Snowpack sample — Buffalo Mountain, Silverthorne, Colorado, USA (1/25/25, 10:11 AM MST)
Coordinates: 39.6222, -106.1139
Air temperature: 22 °F
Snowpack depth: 110 cm
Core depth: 40 cm
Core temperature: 46.4 °F
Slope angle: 12°, slope face: 102°
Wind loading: high
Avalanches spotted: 0
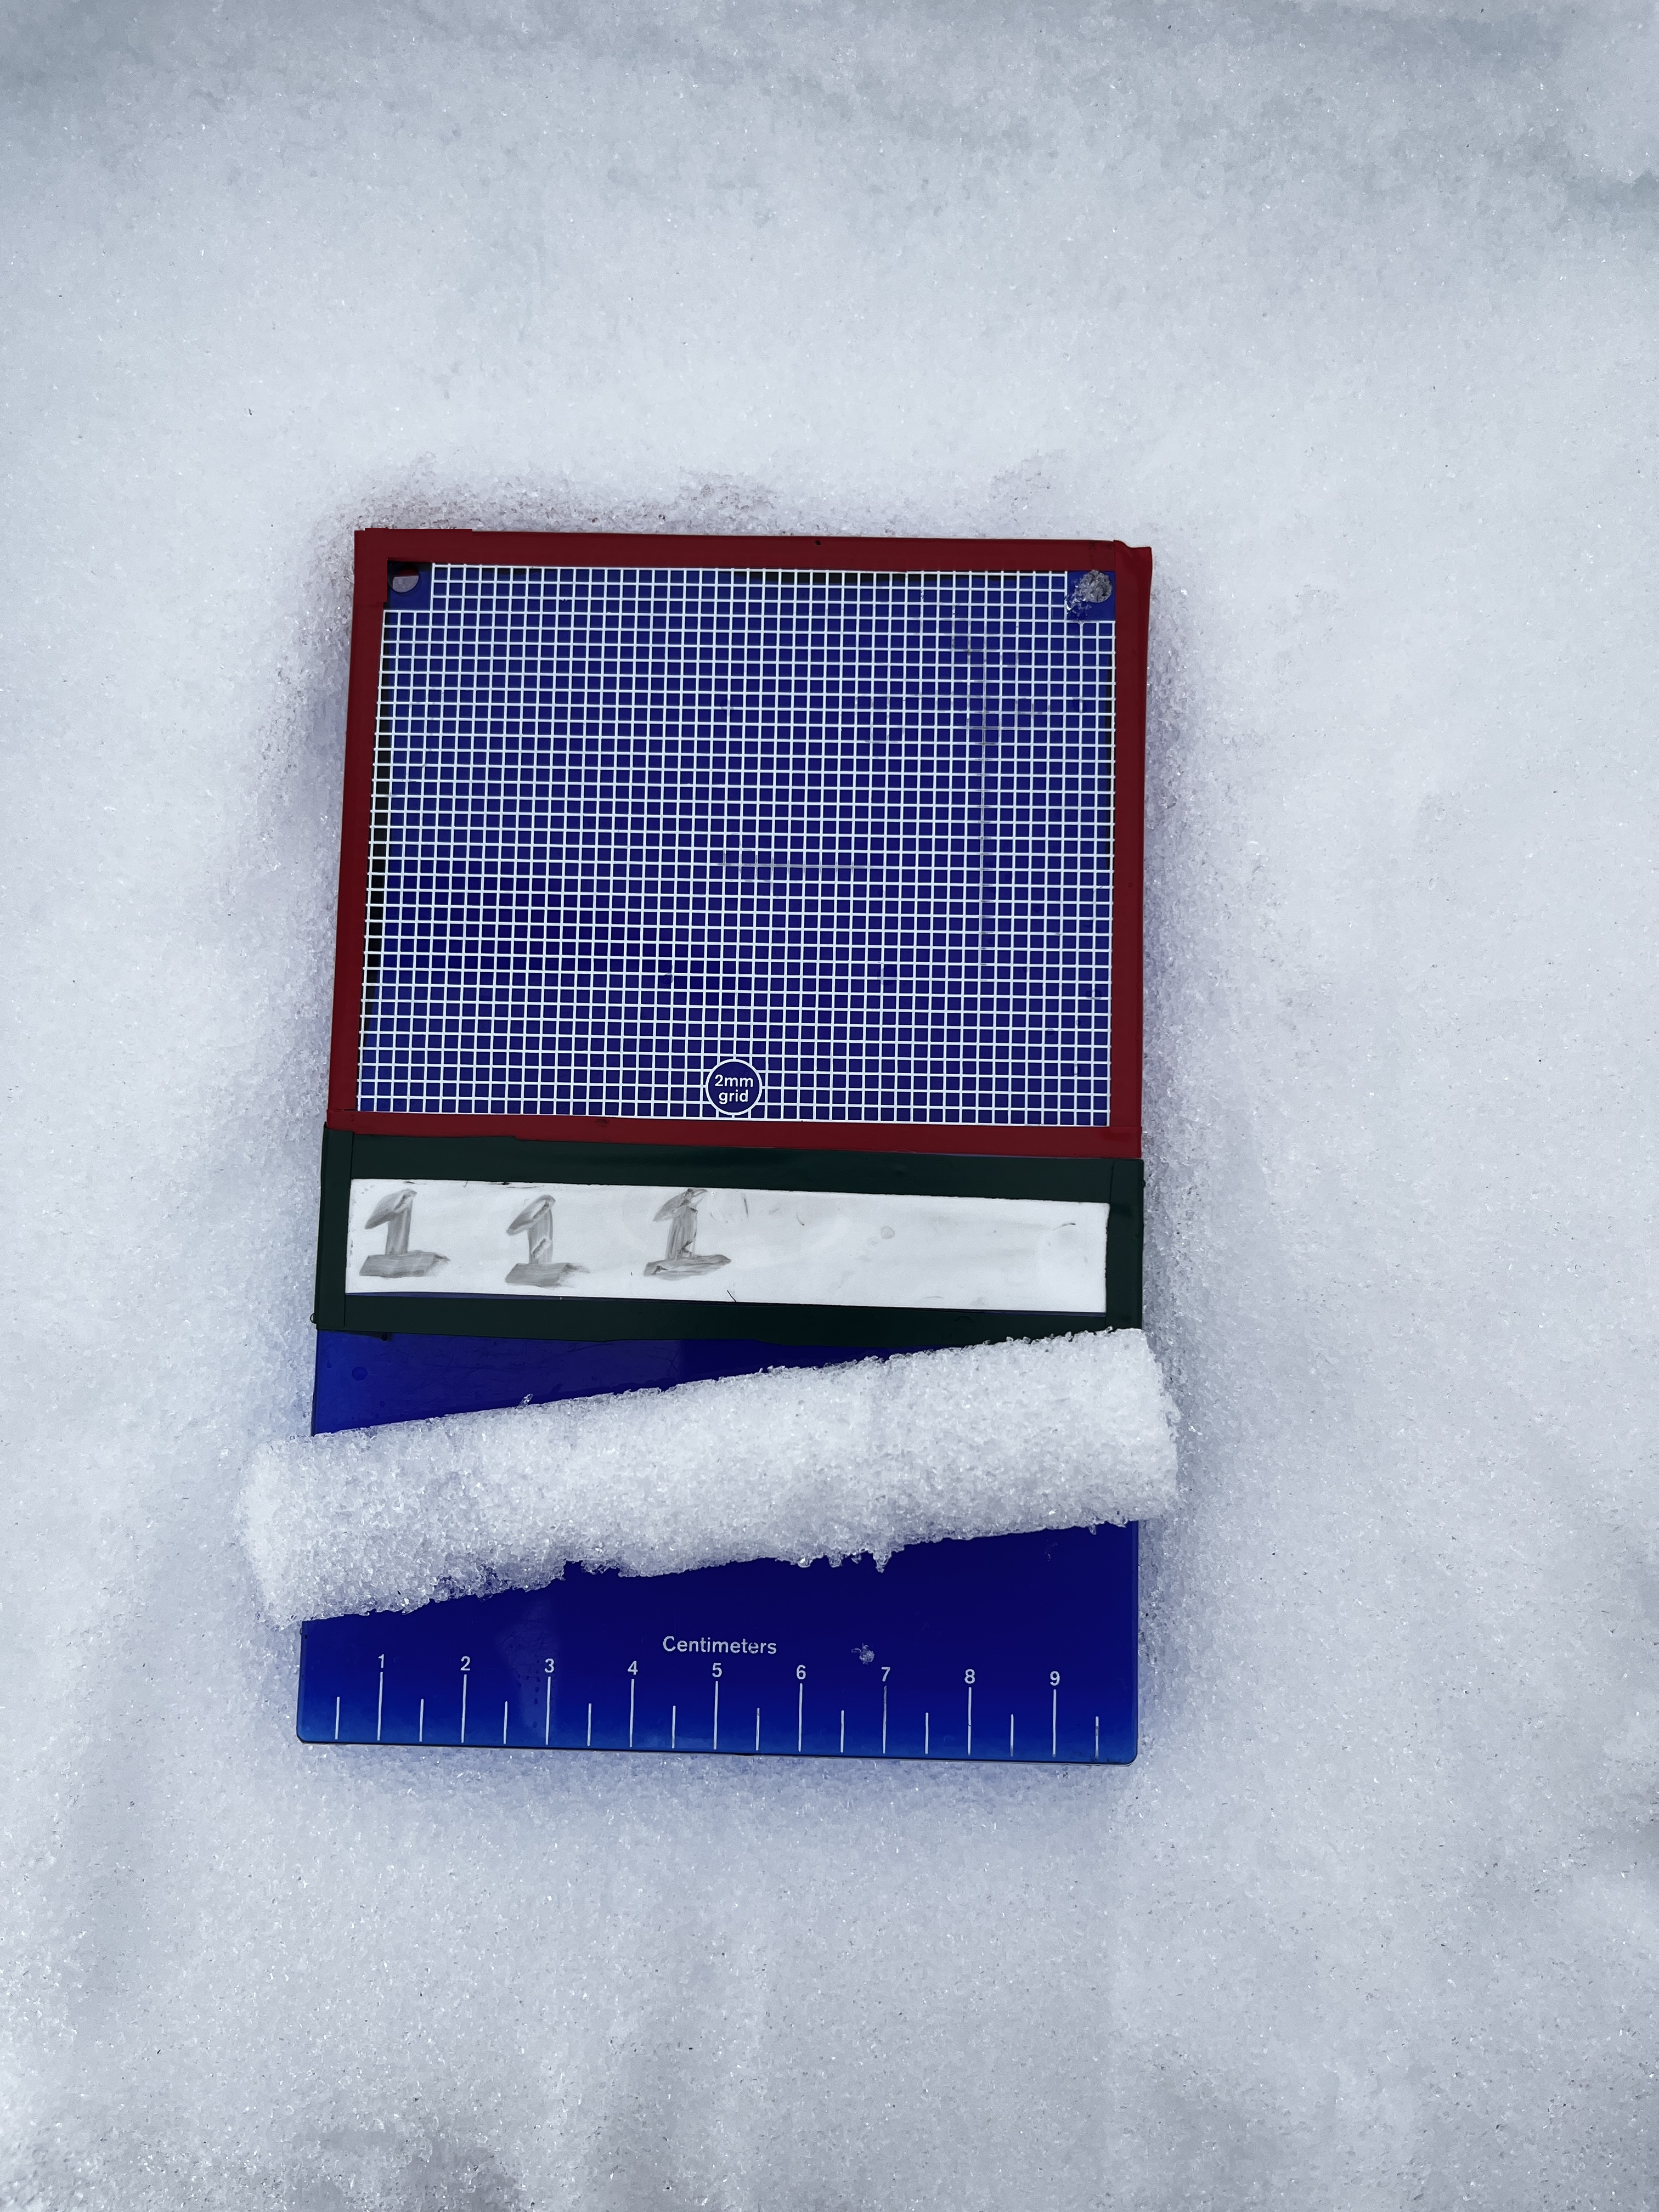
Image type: crystal_card
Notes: No avalanches nearby, collected on the outskirts of a fire break 15 meters from the treeline, on way to Buffalo and Red Mountain